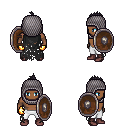
a pixel art fantasy rpg character, male body template, human, dark skin, black tattered cape, white pants, raven mohawk hairstyle, chain hood, gold gloves, maroon shoes, shield, four views (front, back, left, right), 2x2 character sprite sheet, small pixel art, hard edges, no anti-aliasing